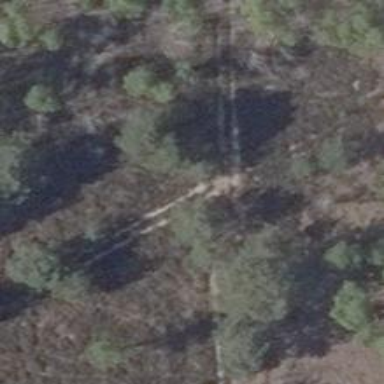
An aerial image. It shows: Sandy track road with grade 4 track type.